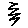
Label: zigzag